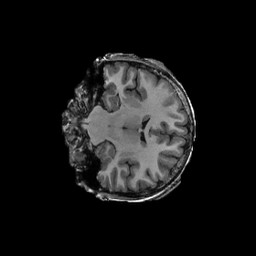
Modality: T1w
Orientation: coronal
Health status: ill
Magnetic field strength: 3 T